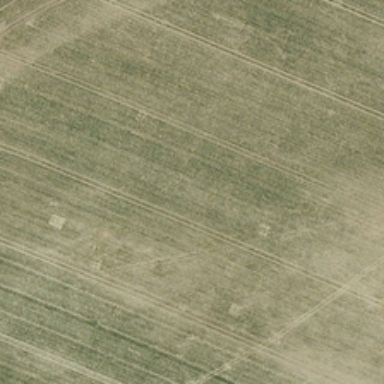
It is a large piece of meadow .